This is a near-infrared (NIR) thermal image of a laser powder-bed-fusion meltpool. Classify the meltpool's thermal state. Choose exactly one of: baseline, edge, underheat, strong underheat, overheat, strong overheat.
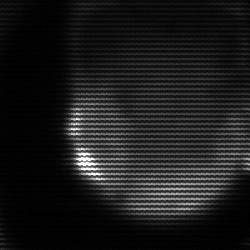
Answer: edge